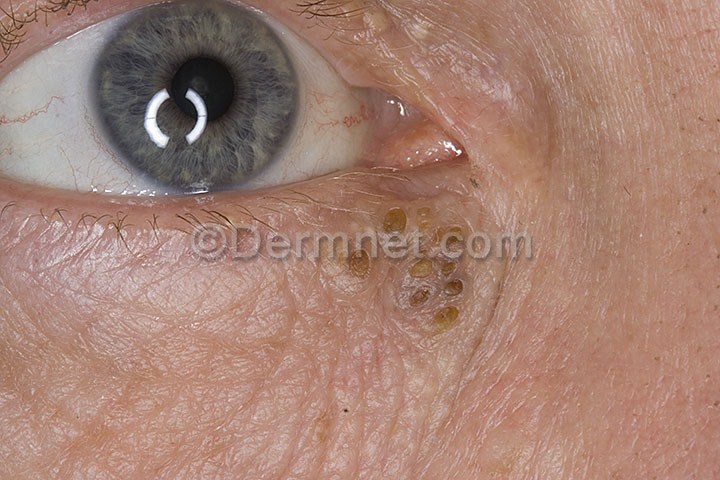
Disease: Light Diseases and Disorders of Pigmentation